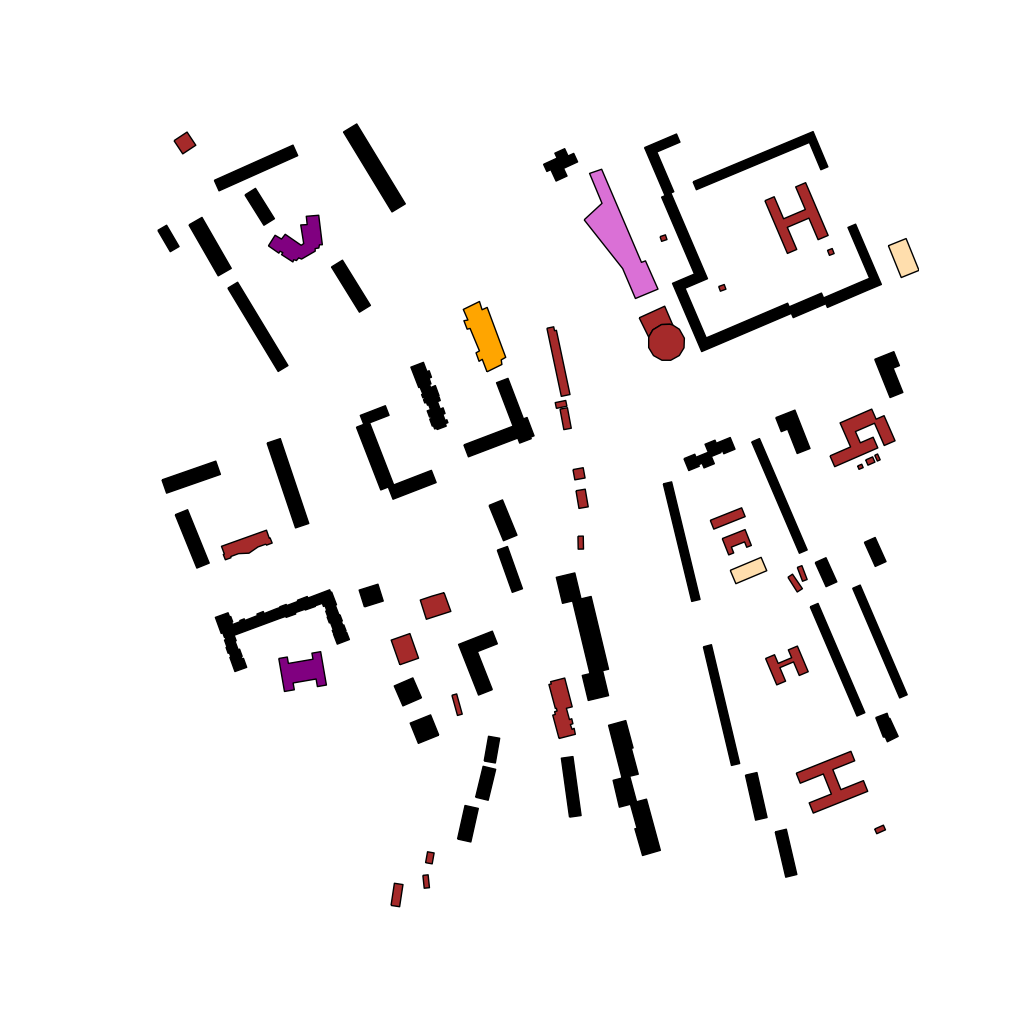
Tags: overhead vector_map, business, industrial, recreation, residential, special, modern, soviet, high_rise, individual_rise, low_rise, density_2, Building, College, Facility, Kinder, School, Supermkt, 1.0 km²